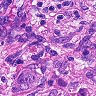
Metastatic tissue present: yes